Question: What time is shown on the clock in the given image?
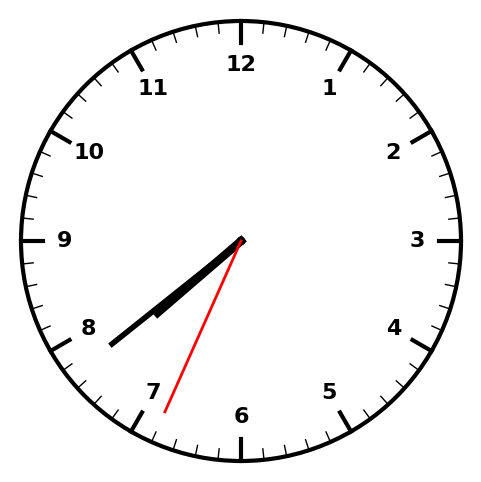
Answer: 07:38:34